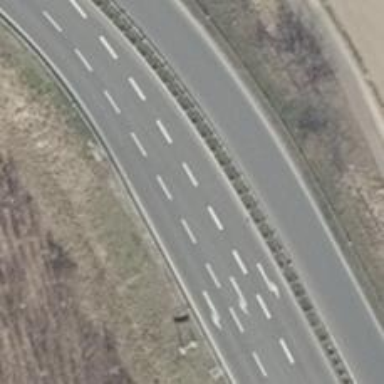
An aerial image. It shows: Motorway link.